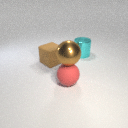
large red rubber sphere to the left of large cyan metal cylinder